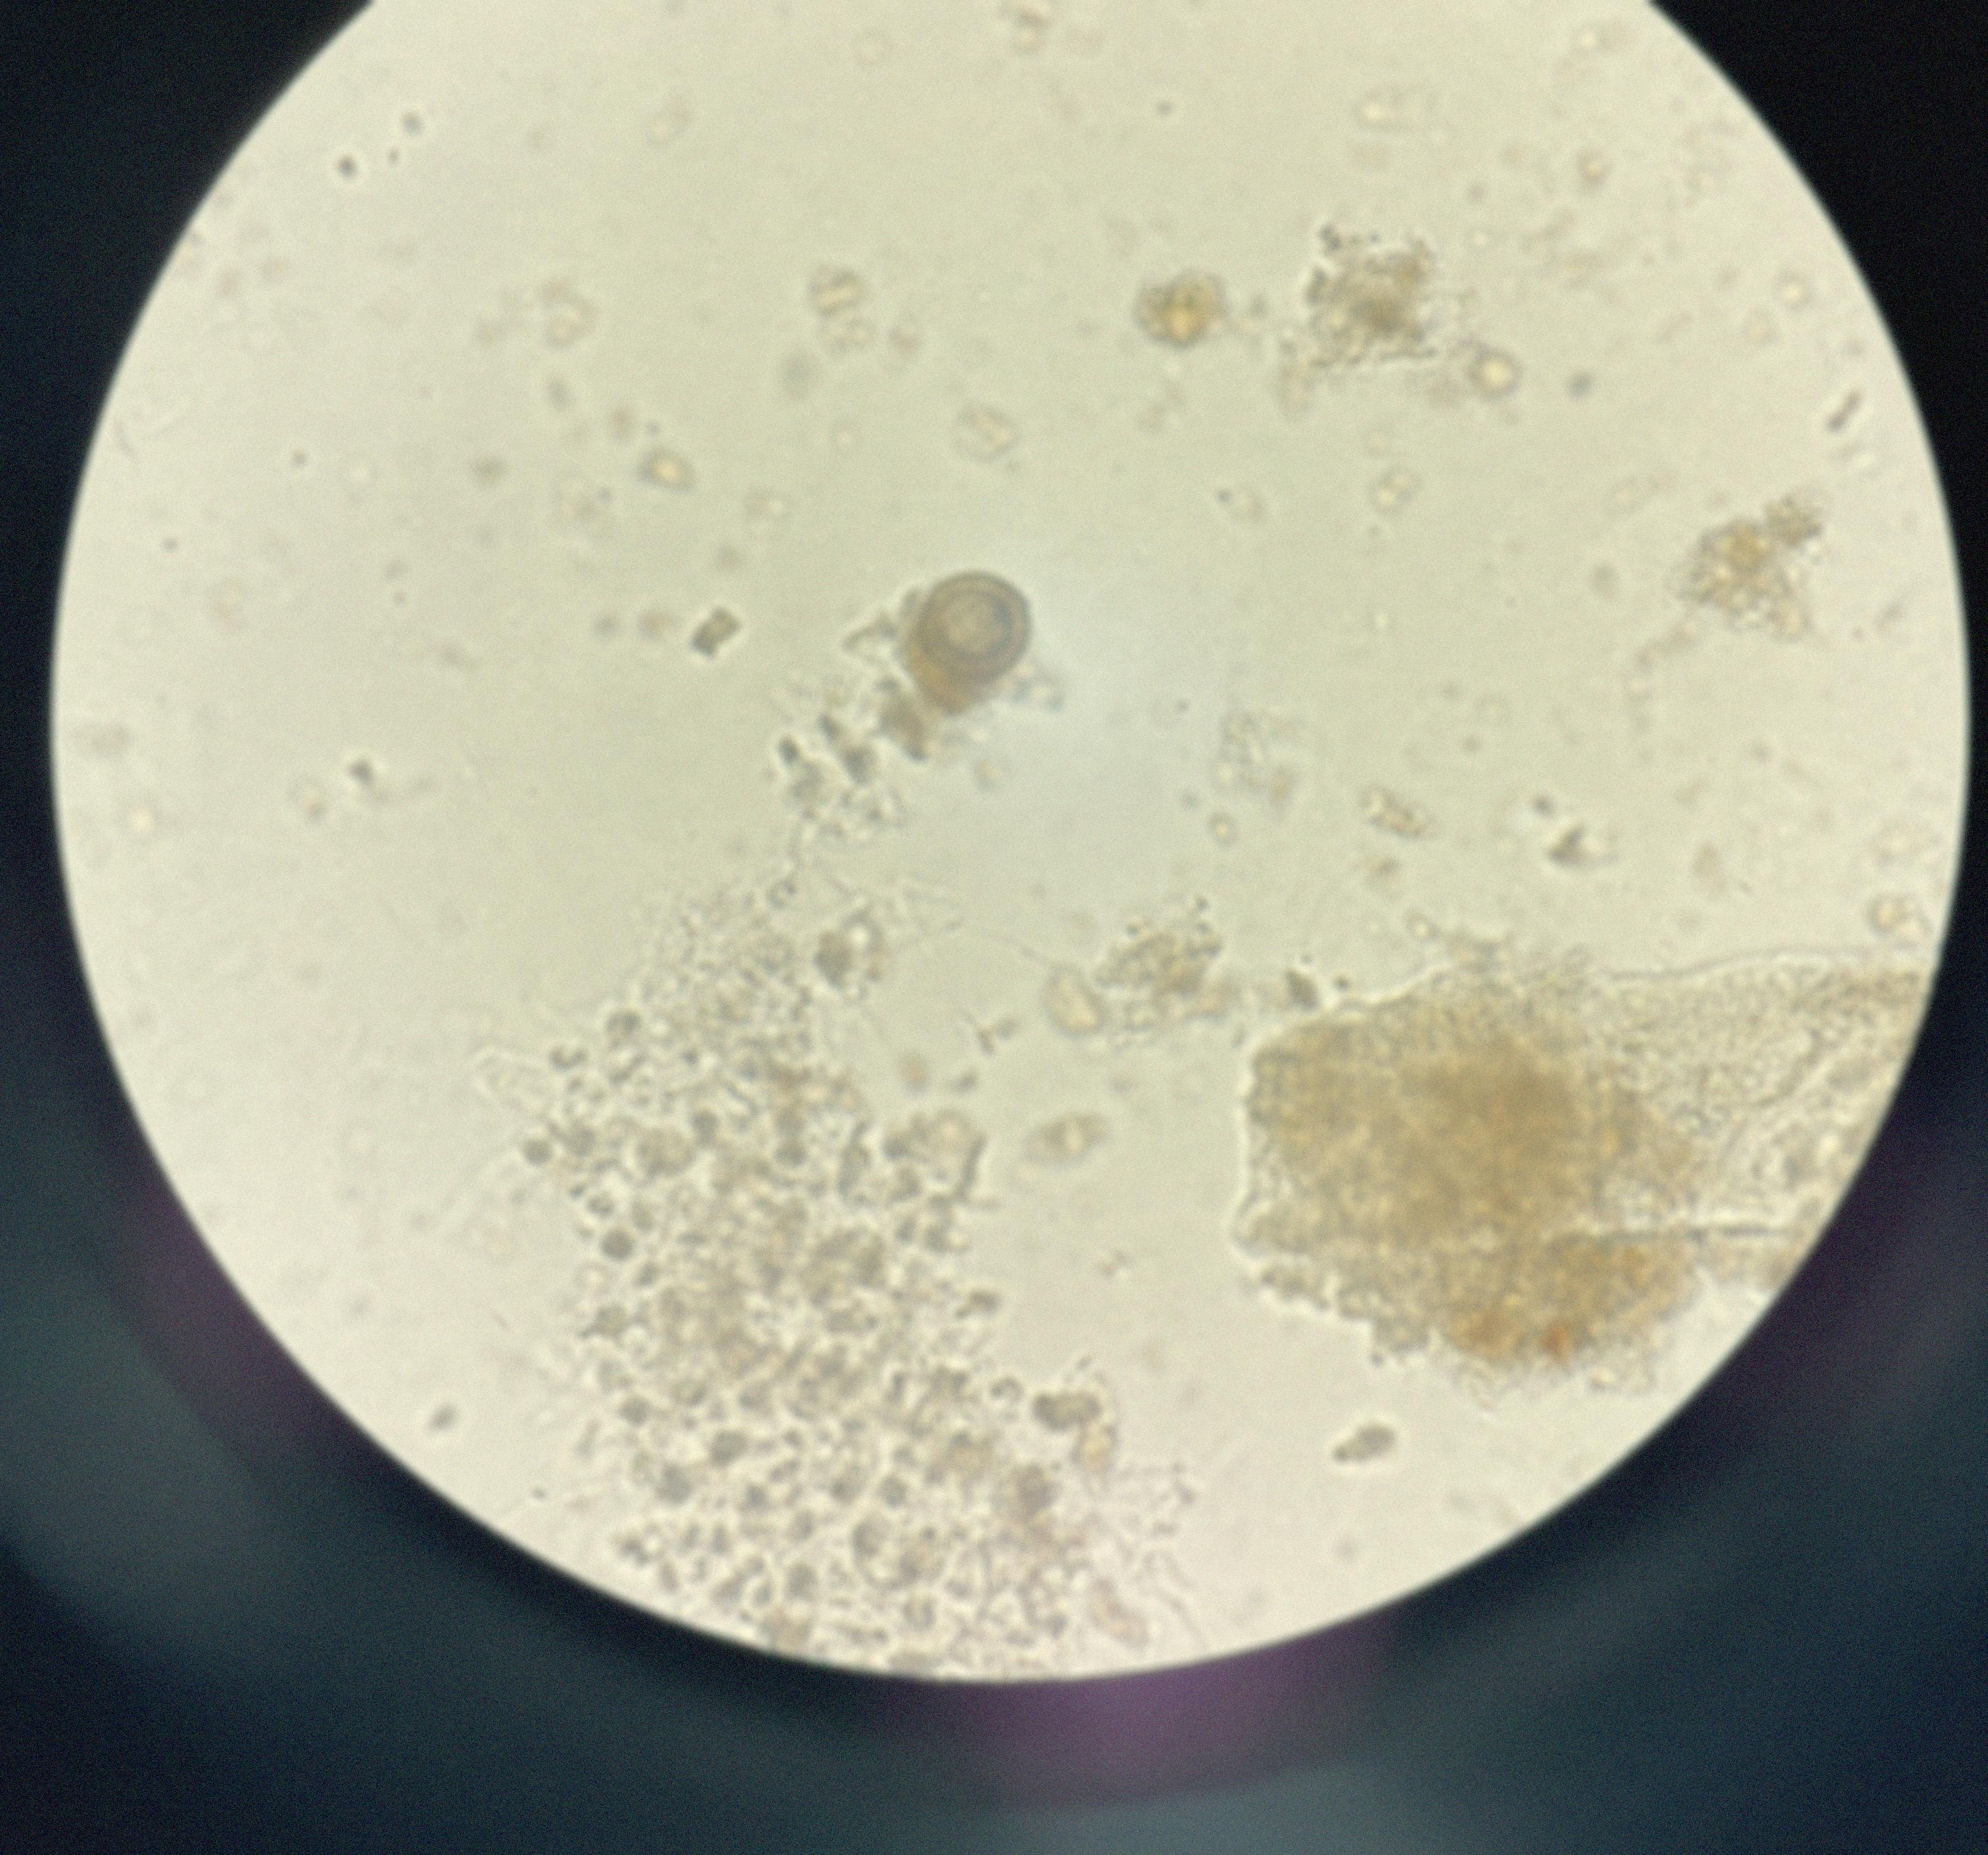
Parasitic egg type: Taenia spp. egg